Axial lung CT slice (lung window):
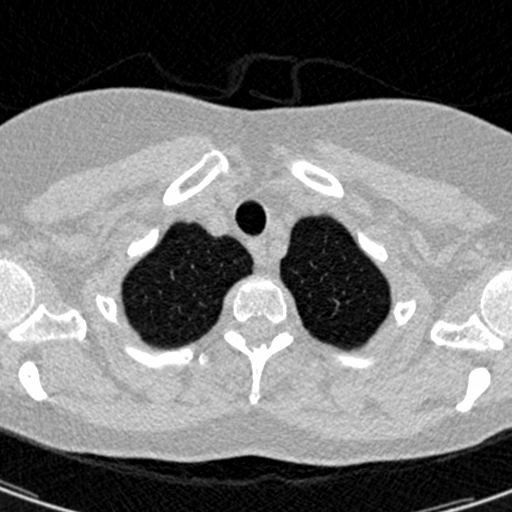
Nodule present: no